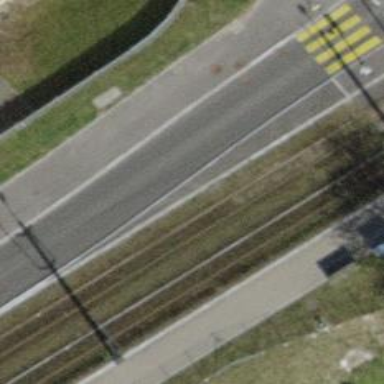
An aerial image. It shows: Unclassified road with asphalt surface.